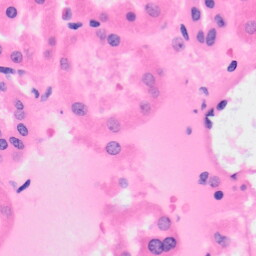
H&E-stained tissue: Kidney